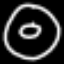
Label: donut